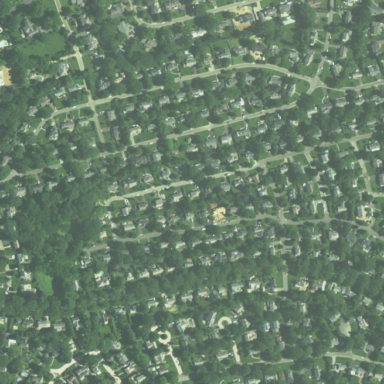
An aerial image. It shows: Residential area composed of single-family homes.